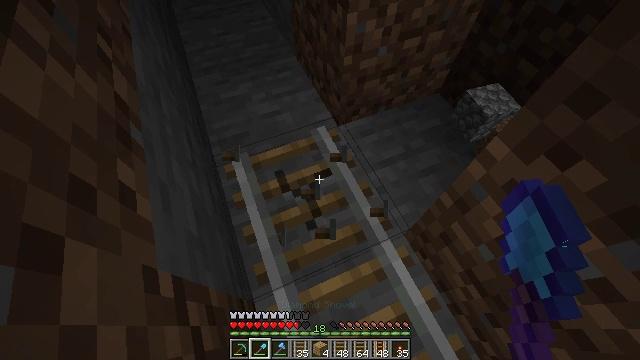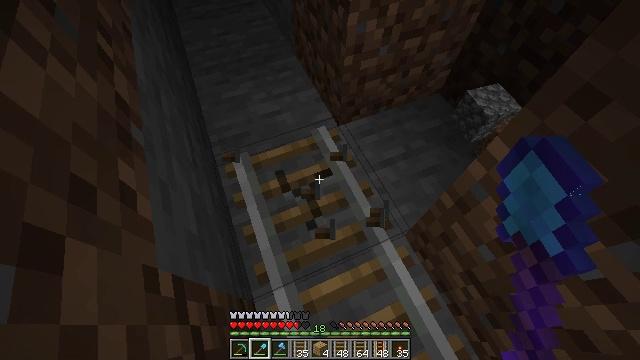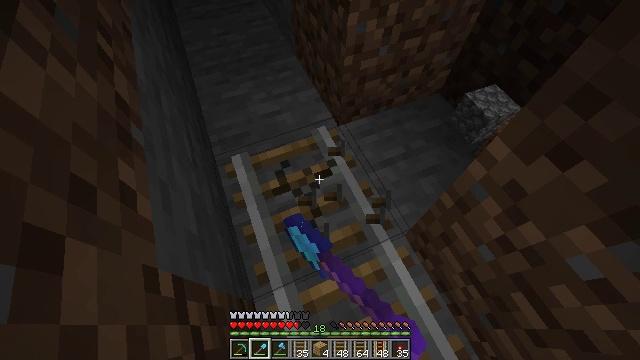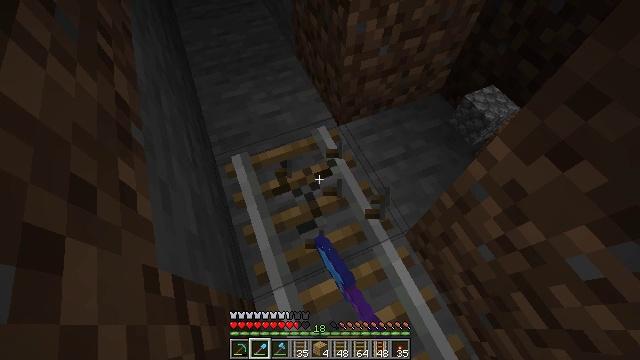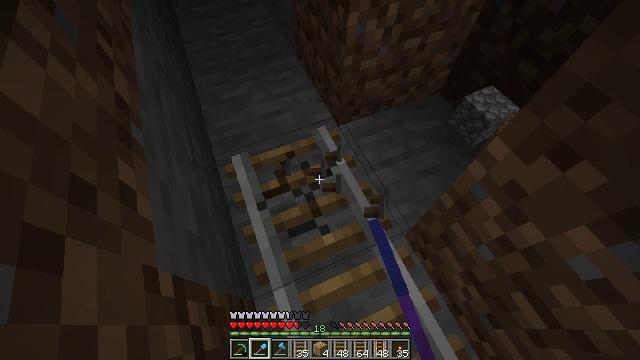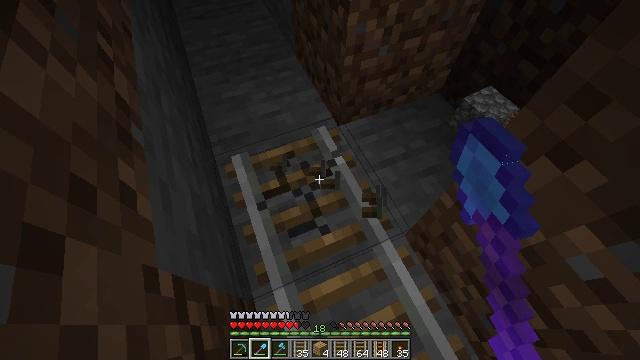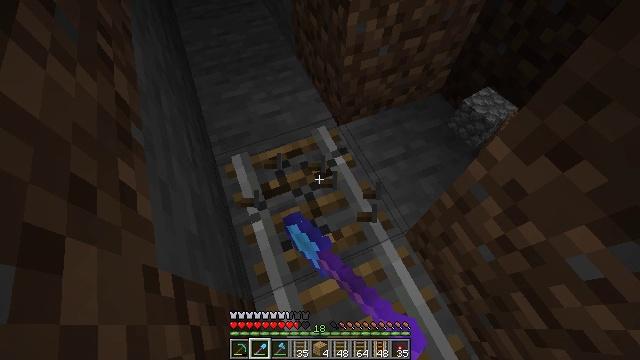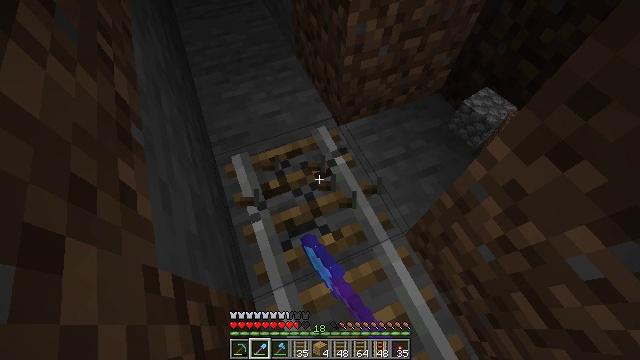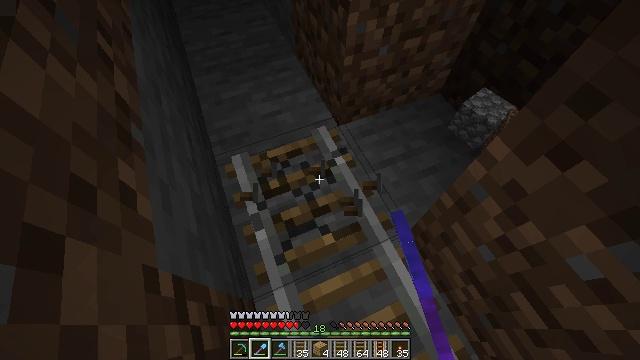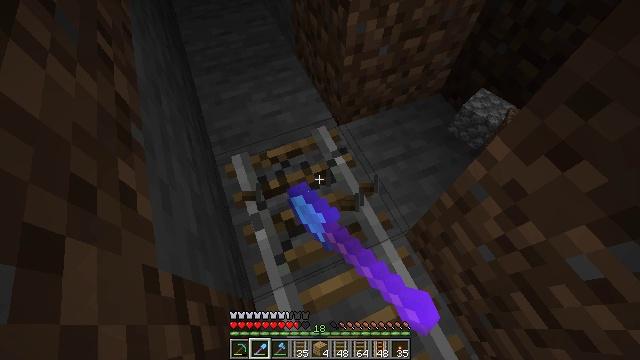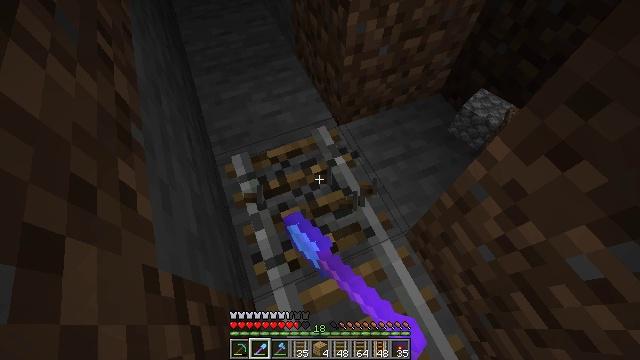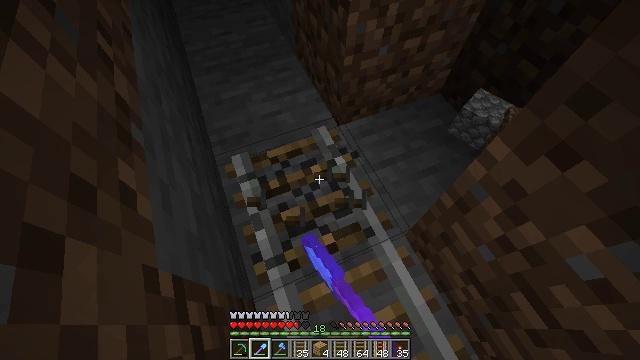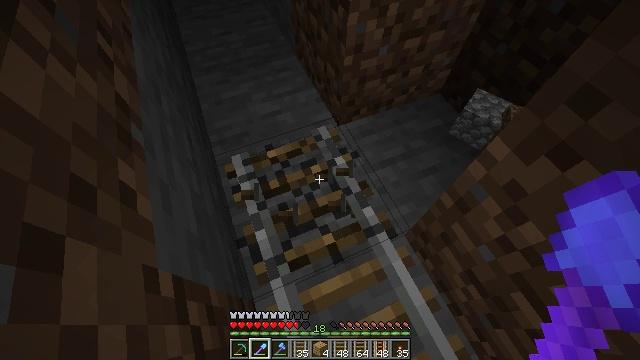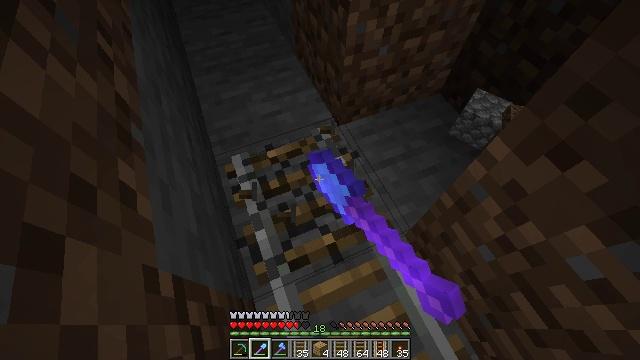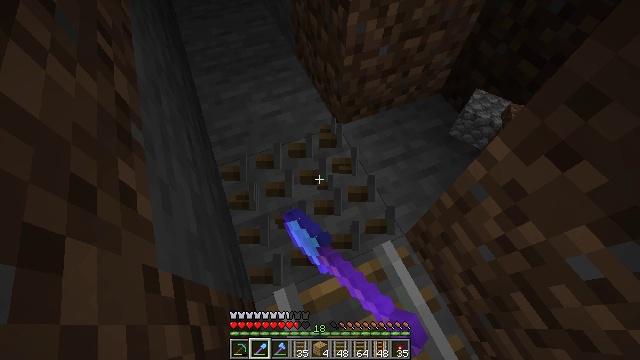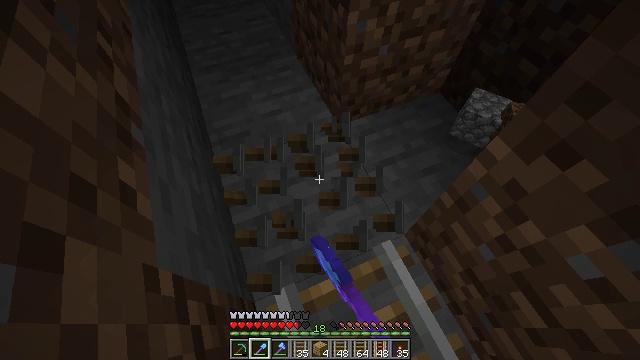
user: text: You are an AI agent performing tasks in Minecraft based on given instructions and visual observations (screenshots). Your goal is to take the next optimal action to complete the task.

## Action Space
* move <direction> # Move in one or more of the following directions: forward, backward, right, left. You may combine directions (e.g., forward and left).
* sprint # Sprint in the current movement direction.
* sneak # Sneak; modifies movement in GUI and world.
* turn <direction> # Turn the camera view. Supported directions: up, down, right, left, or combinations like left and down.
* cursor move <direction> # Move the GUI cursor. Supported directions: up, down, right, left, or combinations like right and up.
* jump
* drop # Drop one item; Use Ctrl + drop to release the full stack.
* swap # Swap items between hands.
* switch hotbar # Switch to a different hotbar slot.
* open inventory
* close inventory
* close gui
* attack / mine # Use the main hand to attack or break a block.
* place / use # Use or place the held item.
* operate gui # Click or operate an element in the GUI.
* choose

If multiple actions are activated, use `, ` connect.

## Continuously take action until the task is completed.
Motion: motion action
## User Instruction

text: Recycle the rail from an abandoned track.
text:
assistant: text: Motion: attack / mine
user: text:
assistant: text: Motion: attack / mine
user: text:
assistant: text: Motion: attack / mine
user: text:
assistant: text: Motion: attack / mine
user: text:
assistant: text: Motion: attack / mine
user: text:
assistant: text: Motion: attack / mine
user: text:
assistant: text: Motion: attack / mine
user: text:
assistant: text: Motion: attack / mine
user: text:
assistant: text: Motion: attack / mine
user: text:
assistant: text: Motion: attack / mine
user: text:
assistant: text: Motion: attack / mine
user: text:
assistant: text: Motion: attack / mine
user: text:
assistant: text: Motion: attack / mine
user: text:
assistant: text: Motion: attack / mine
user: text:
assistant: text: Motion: attack / mine
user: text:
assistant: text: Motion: attack / mine
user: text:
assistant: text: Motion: attack / mine
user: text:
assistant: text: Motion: no_op
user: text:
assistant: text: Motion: switch to hotbar 7